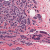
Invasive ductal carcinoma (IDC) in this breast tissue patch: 1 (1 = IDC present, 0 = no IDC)